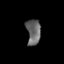
Tissue: prostate
Cell type: T cells
Senescence score: 0.2254
Nuclear area (px): 360
Mean DAPI intensity: 101.869